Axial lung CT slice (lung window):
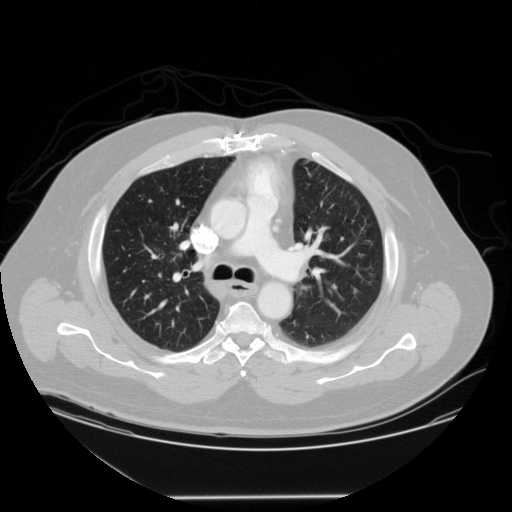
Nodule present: no